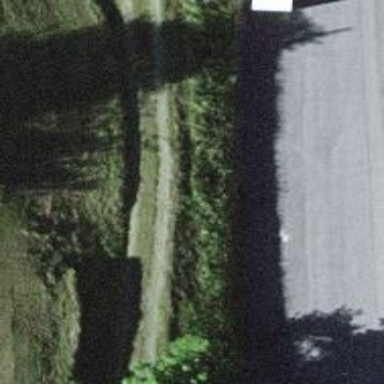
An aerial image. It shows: Retaining wall.